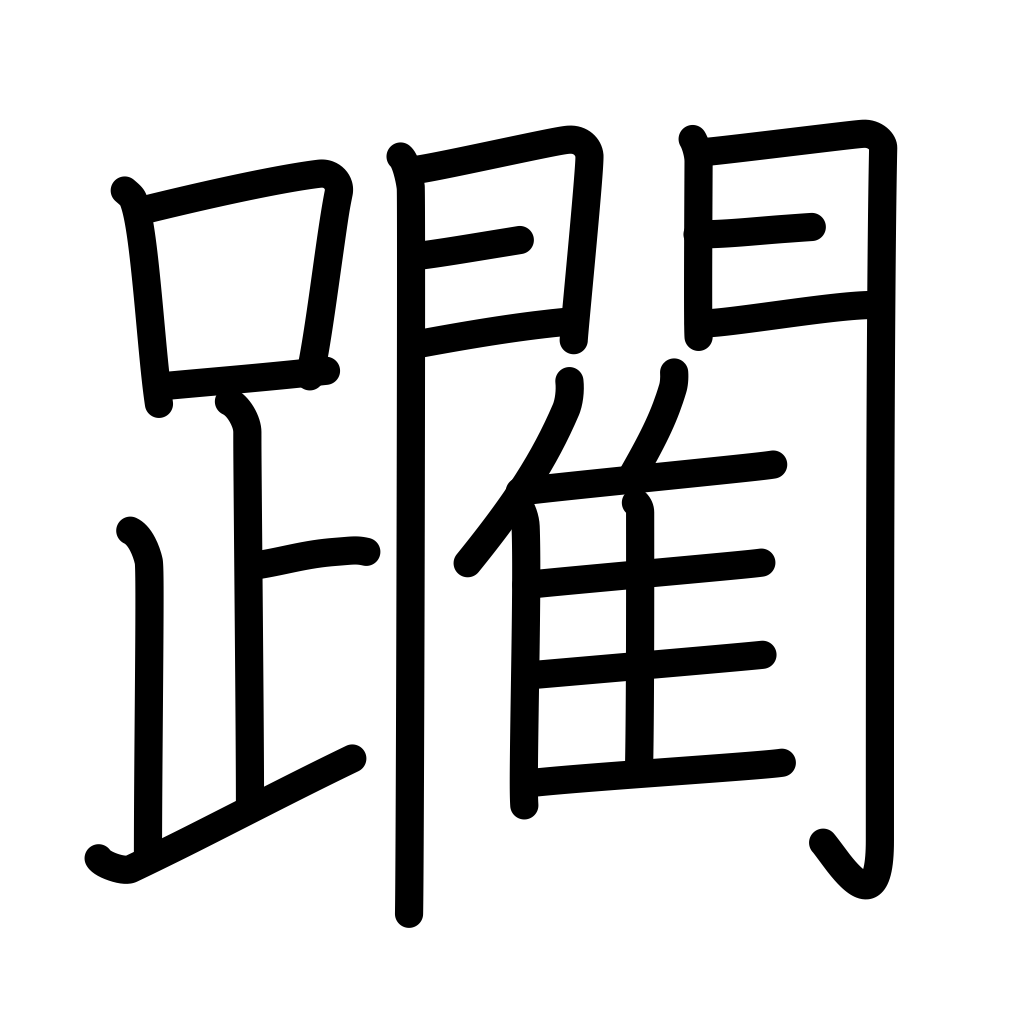
Meaning: edge forward, trample